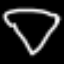
Label: diamond